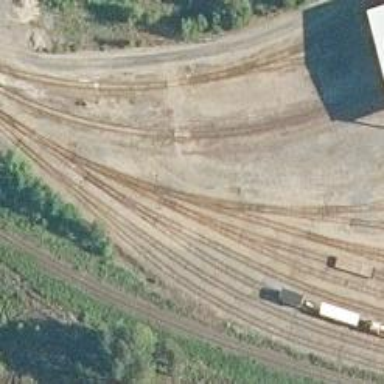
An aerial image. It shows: Rail spur service.